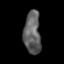
Tissue: prostate
Cell type: T cells
Senescence score: 0.3457
Nuclear area (px): 699
Mean DAPI intensity: 96.907